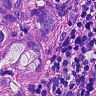
Metastatic tissue present: yes